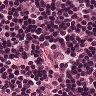
Metastatic tissue present: no